Field crop: tomato
Growth stage: 2
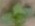
Species: solanum